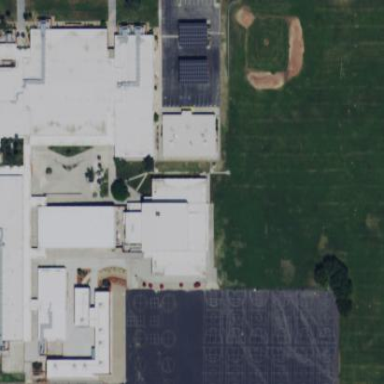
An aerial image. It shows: School.